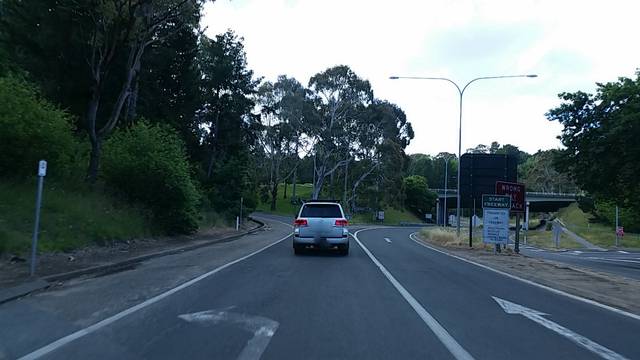
Region: Australia
Coordinates: -35.003, 138.716